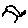
Label: bird